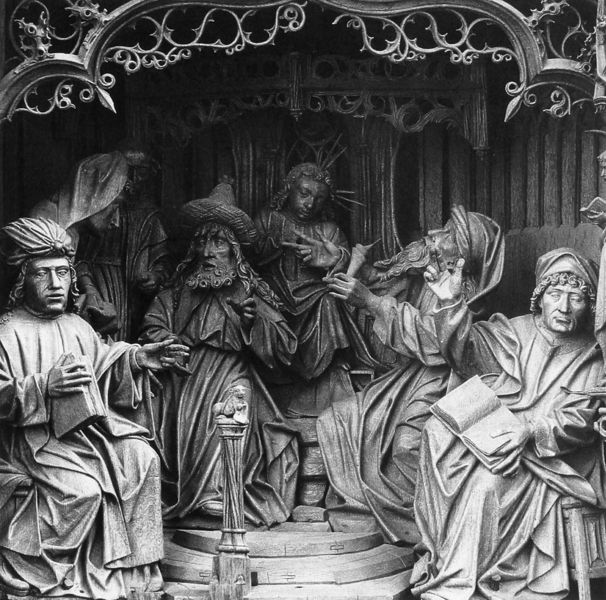
Titel: Christus unter den Schriftgelehrten im Gefach des Sieben-Schmerzen-Retabels
Standort: Kalkar (EU - D - NRW)
Schlagwörter: gruppe, menschen, holz, hut, männer, bart, stein, gelehrte, gotik, ranken, skulptur, bücher, figuren, treppe, thron, stufen, foto, buch, strahlen, schwarzweiß, altar, schnitzerei, statuen, jesus, baldachin, tempel, gelehrter, anbetung, schnitzaltar, schriftgelehrte, halbrelief, reilief